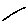
Label: line